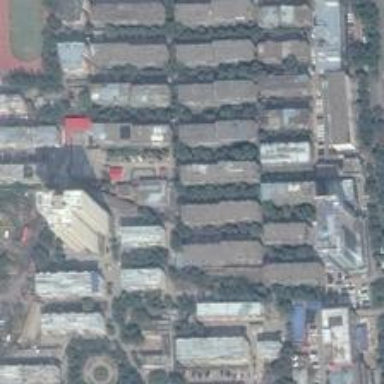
A playground , two high-rise buildings and several low-rise buildings form a block which is close to the street .